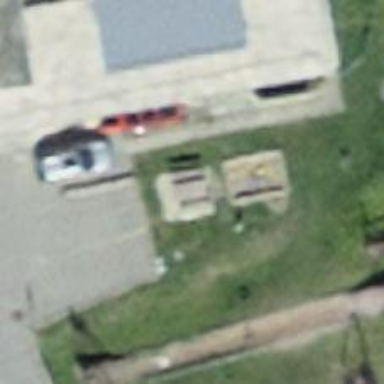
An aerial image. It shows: Picnic table located in leisure land area.